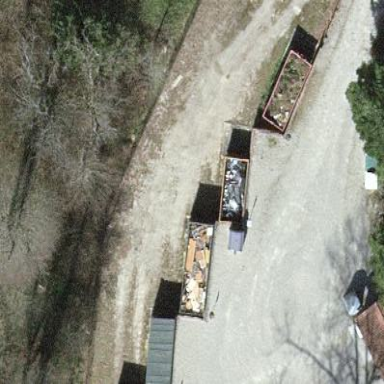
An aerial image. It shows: Recycling center.